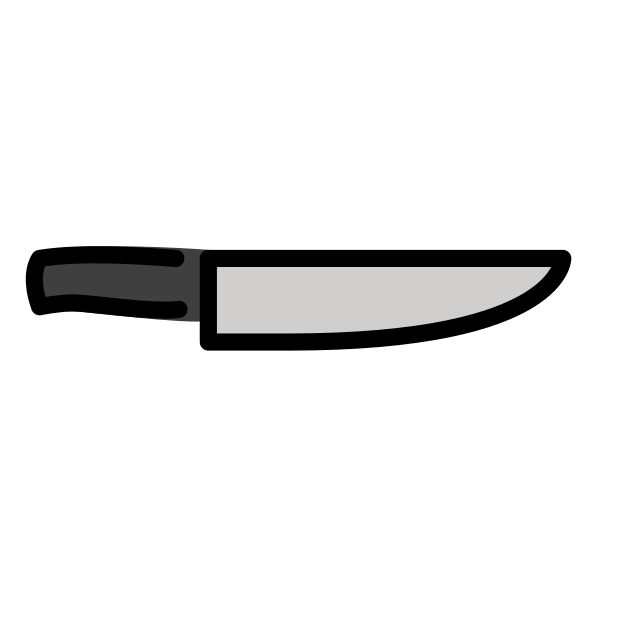
Emoji: 🔪
Name: hocho
Unicode: 0x1f52a